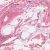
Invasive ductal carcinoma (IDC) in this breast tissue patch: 0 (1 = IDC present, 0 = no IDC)